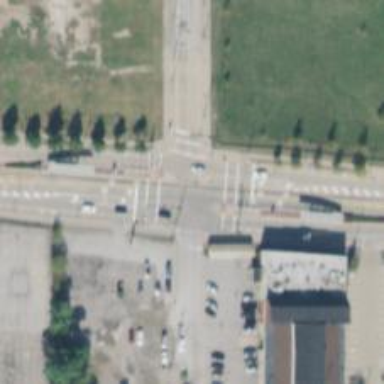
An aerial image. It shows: Busway road.